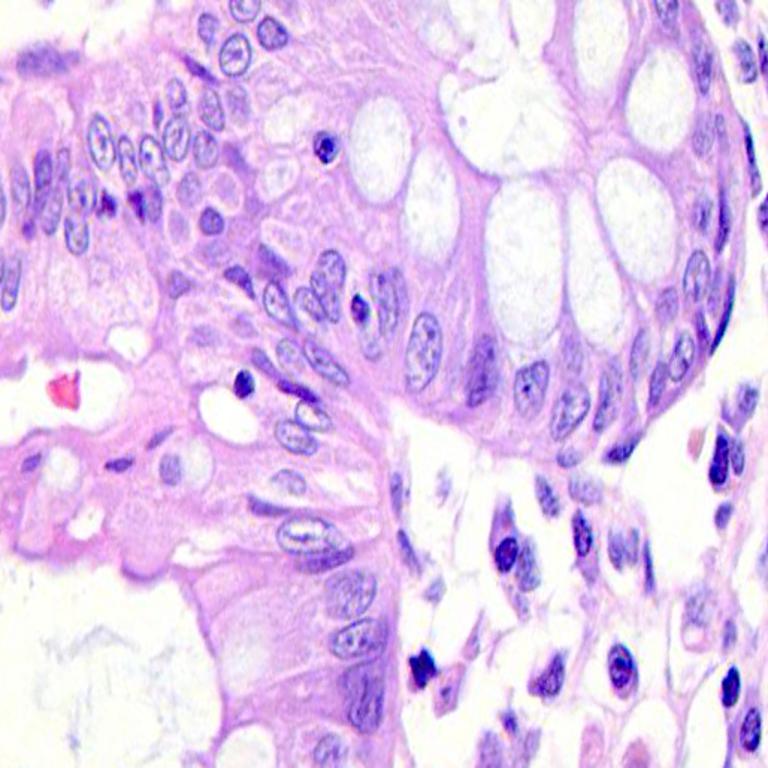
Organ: colon
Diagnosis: benign